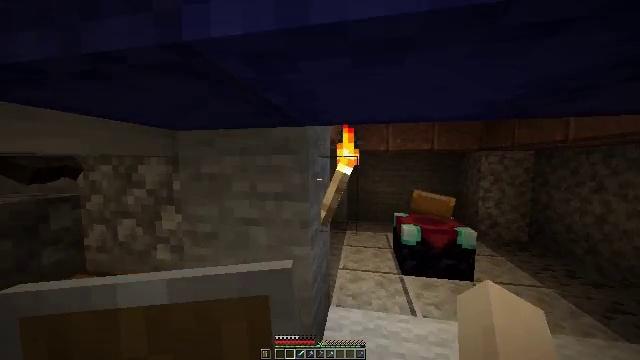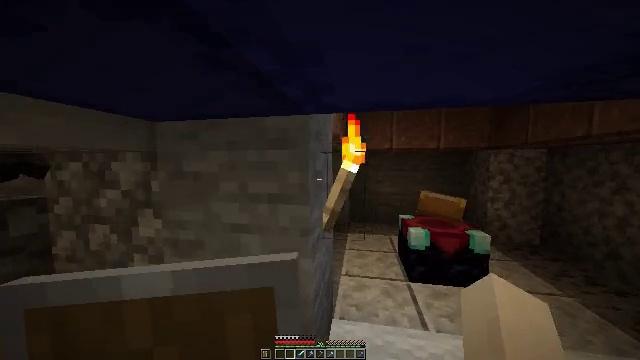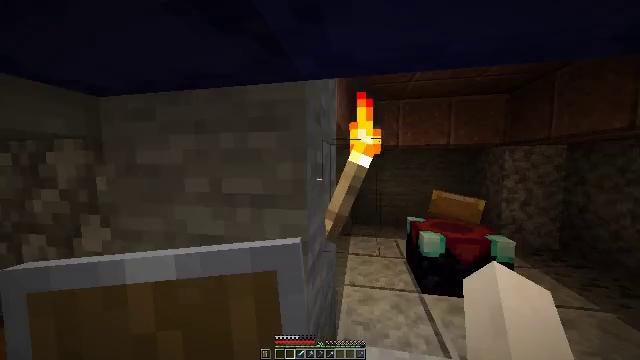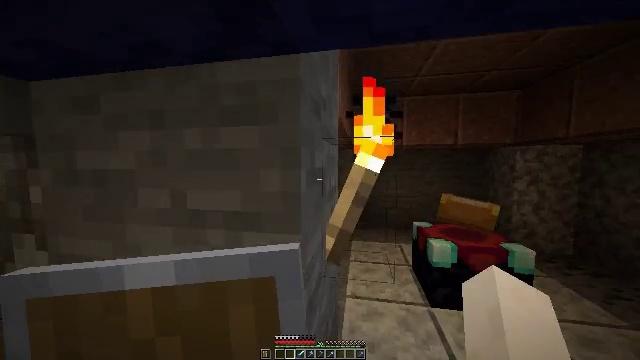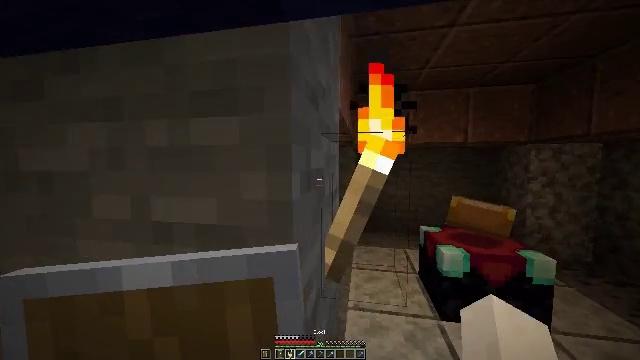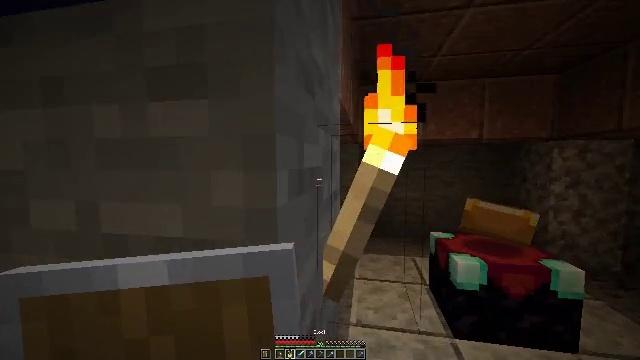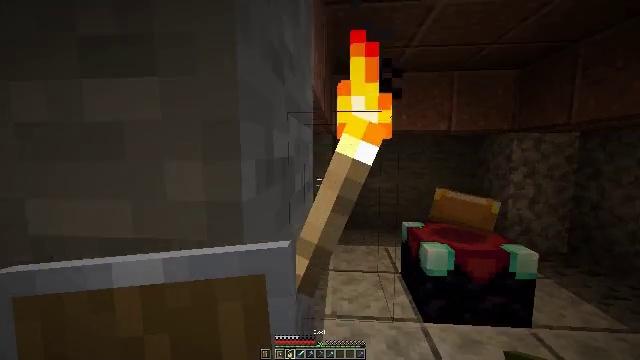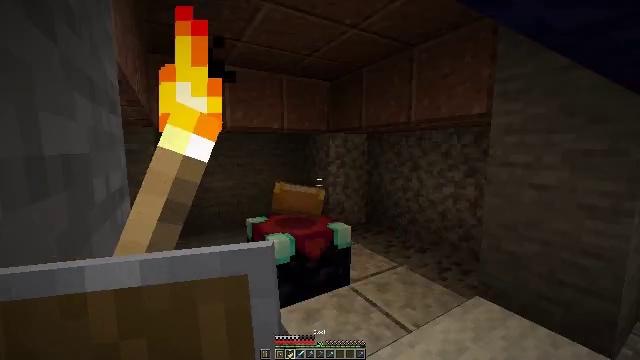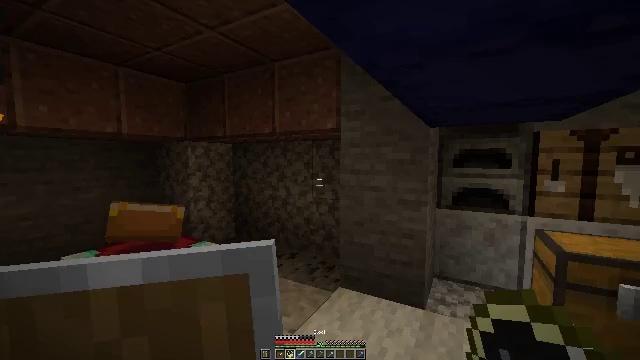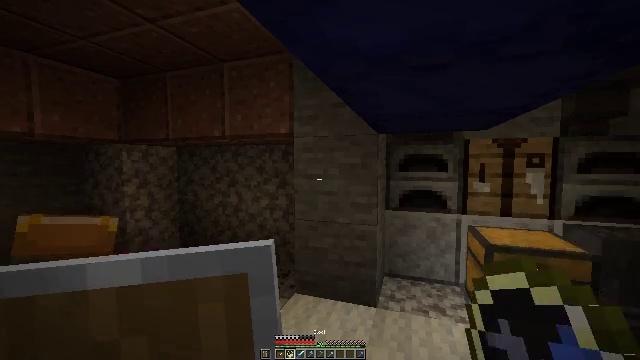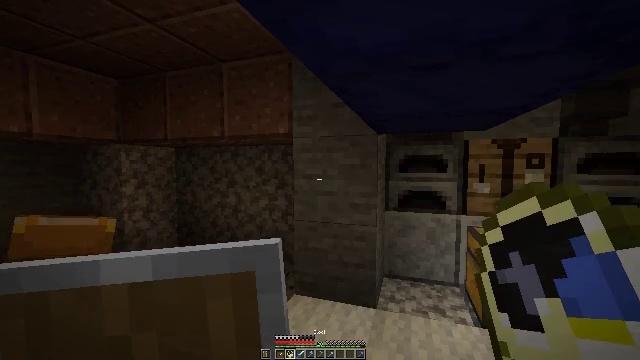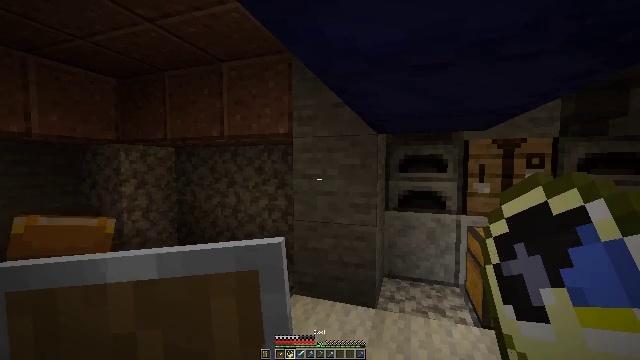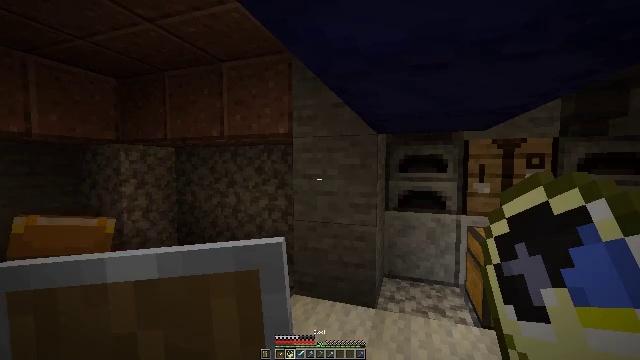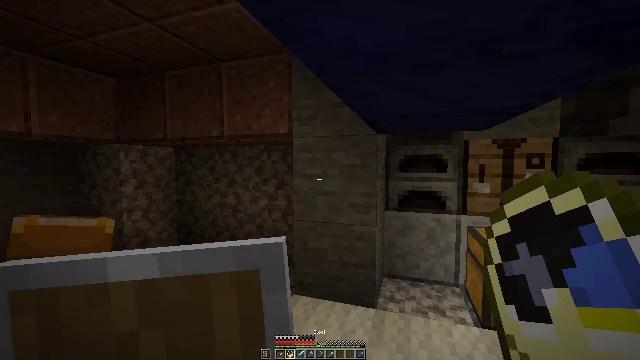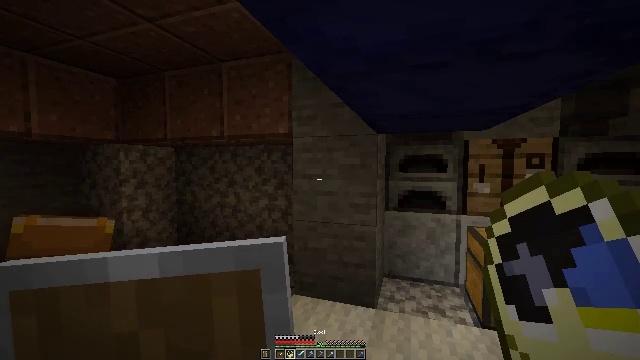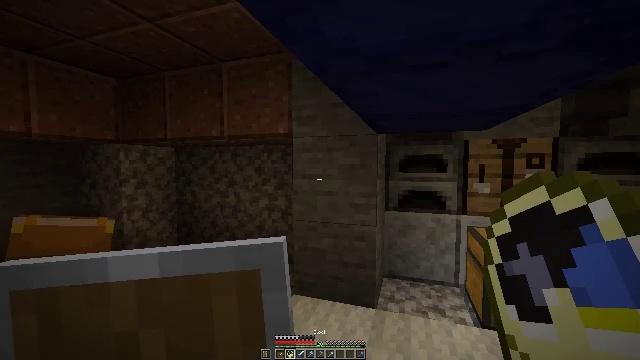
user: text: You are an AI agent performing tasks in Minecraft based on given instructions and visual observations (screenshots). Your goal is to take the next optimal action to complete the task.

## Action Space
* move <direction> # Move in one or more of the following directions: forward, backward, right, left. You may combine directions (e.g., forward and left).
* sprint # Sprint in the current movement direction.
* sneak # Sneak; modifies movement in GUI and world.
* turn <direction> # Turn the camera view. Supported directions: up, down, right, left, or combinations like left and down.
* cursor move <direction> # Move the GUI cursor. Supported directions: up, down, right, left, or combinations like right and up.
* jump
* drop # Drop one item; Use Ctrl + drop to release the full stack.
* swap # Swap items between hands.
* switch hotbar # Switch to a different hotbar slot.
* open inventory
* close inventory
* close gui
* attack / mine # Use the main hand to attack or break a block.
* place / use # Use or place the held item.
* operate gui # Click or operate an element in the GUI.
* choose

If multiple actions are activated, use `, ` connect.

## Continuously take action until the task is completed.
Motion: motion action
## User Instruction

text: Retrieve items from the blue shulker box by mining it.
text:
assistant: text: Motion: move forward
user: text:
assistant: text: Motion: move forward
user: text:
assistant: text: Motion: no_op
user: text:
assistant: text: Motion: no_op
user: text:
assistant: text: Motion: no_op
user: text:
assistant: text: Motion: turn right and down
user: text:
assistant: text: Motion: turn right
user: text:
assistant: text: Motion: turn right and up
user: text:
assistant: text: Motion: turn right and up
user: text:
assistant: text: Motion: no_op
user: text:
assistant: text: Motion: no_op
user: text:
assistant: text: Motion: no_op
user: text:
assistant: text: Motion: no_op
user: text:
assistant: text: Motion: no_op
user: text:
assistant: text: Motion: no_op
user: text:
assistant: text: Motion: no_op
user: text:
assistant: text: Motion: no_op
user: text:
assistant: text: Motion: no_op
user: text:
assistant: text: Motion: no_op
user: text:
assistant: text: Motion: no_op
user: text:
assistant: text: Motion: no_op
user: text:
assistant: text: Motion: no_op
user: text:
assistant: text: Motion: no_op
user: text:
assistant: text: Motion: no_op
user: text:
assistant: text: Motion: no_op
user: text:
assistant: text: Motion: no_op
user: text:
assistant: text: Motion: no_op
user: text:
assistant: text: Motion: no_op
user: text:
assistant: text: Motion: no_op
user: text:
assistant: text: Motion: no_op